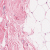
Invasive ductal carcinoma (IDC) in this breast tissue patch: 0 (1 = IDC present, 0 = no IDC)